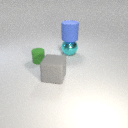
large cyan metal sphere to the right of small green rubber cylinder